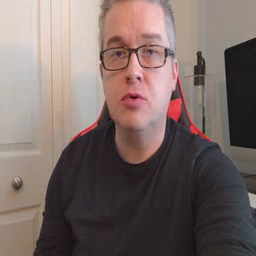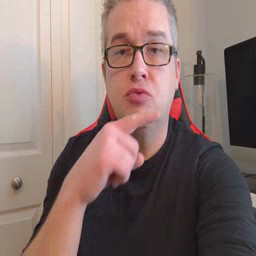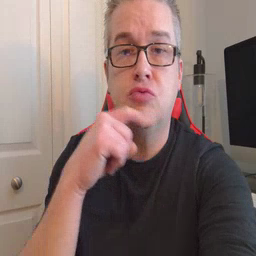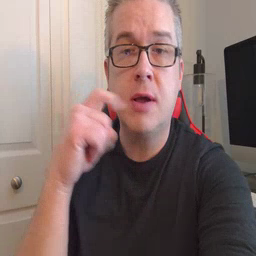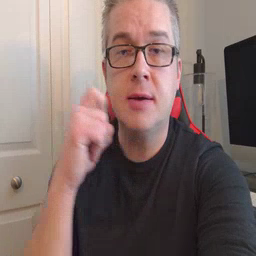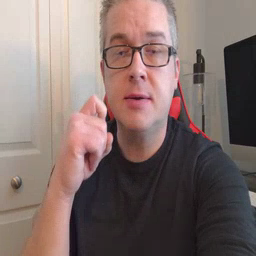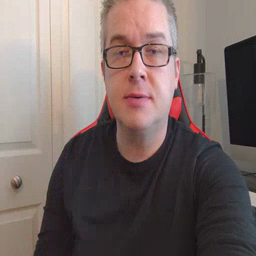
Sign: dryer